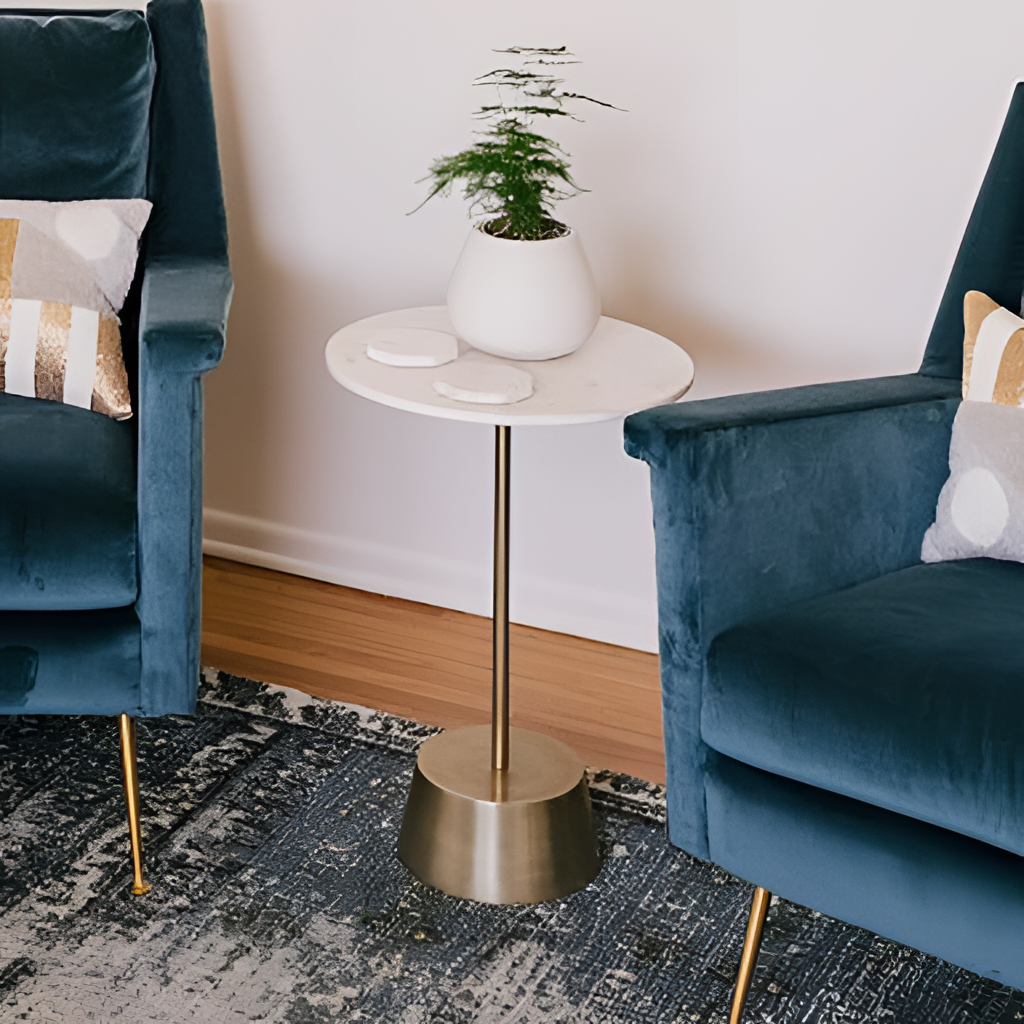
velvet armchair, living room, modern, paint wallpaper, with solid pattern, brown wood flooring, with plank pattern